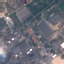
Label: Industrial